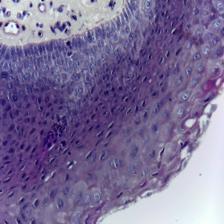
Diagnosis: Normal